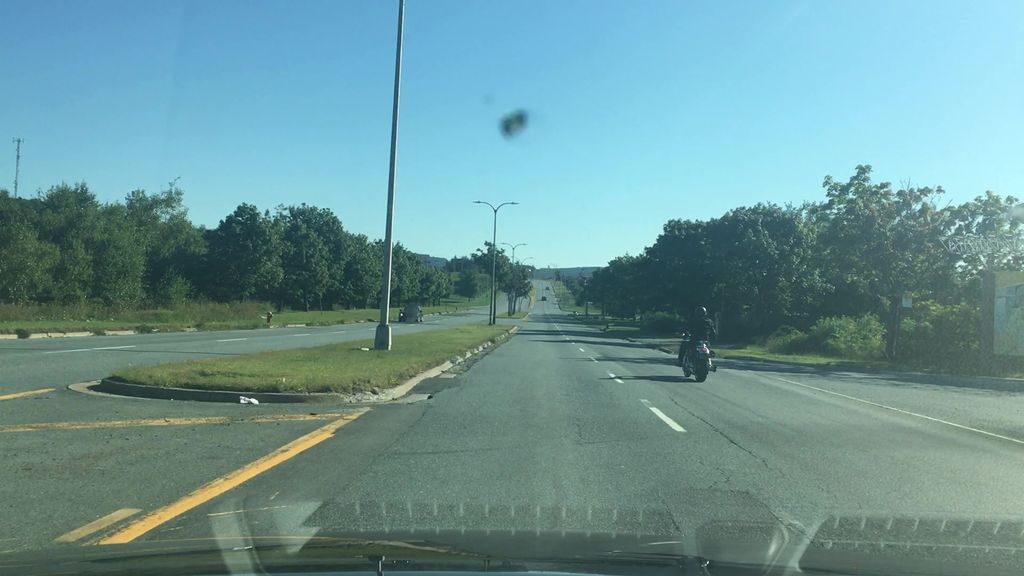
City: halifax